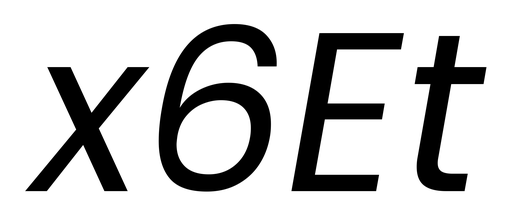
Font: Poppins-Italic